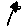
Label: flower